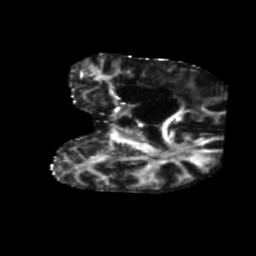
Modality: FA
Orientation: coronal
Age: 57
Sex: male
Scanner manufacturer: siemens
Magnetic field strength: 3 T
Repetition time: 5.25 s
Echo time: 0.08 s